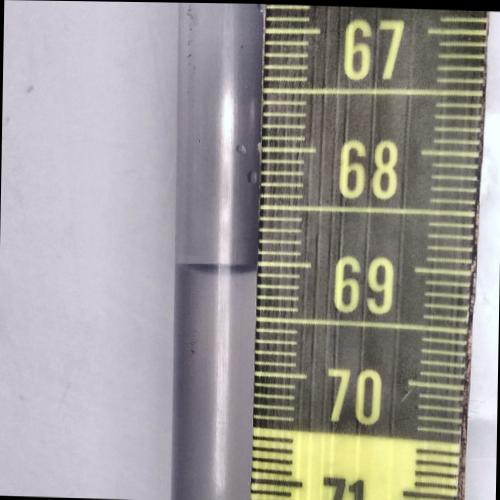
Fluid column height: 69.1 cm